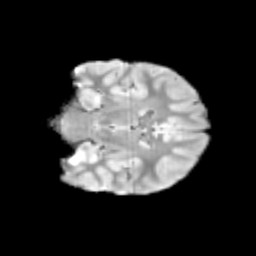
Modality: T2w
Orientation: coronal
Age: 9
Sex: male
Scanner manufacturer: siemens
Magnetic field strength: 3 T
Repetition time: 3.8 s
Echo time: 0.07 s